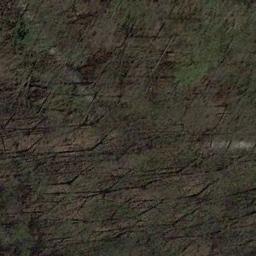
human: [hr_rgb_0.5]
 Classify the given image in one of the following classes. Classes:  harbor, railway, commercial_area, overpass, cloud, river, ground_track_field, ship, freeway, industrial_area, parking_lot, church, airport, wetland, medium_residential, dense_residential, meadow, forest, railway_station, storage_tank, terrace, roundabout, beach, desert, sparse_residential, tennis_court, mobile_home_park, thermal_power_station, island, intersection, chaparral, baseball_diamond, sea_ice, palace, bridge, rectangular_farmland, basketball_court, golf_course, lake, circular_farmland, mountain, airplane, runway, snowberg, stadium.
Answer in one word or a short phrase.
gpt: forest